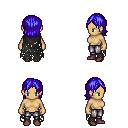
a pixel art fantasy rpg character, female body template, human, tanned skin, black tattered cape, metal pants, blue long bangs hairstyle, maroon shoes, four views (front, back, left, right), 2x2 character sprite sheet, small pixel art, hard edges, no anti-aliasing